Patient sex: F
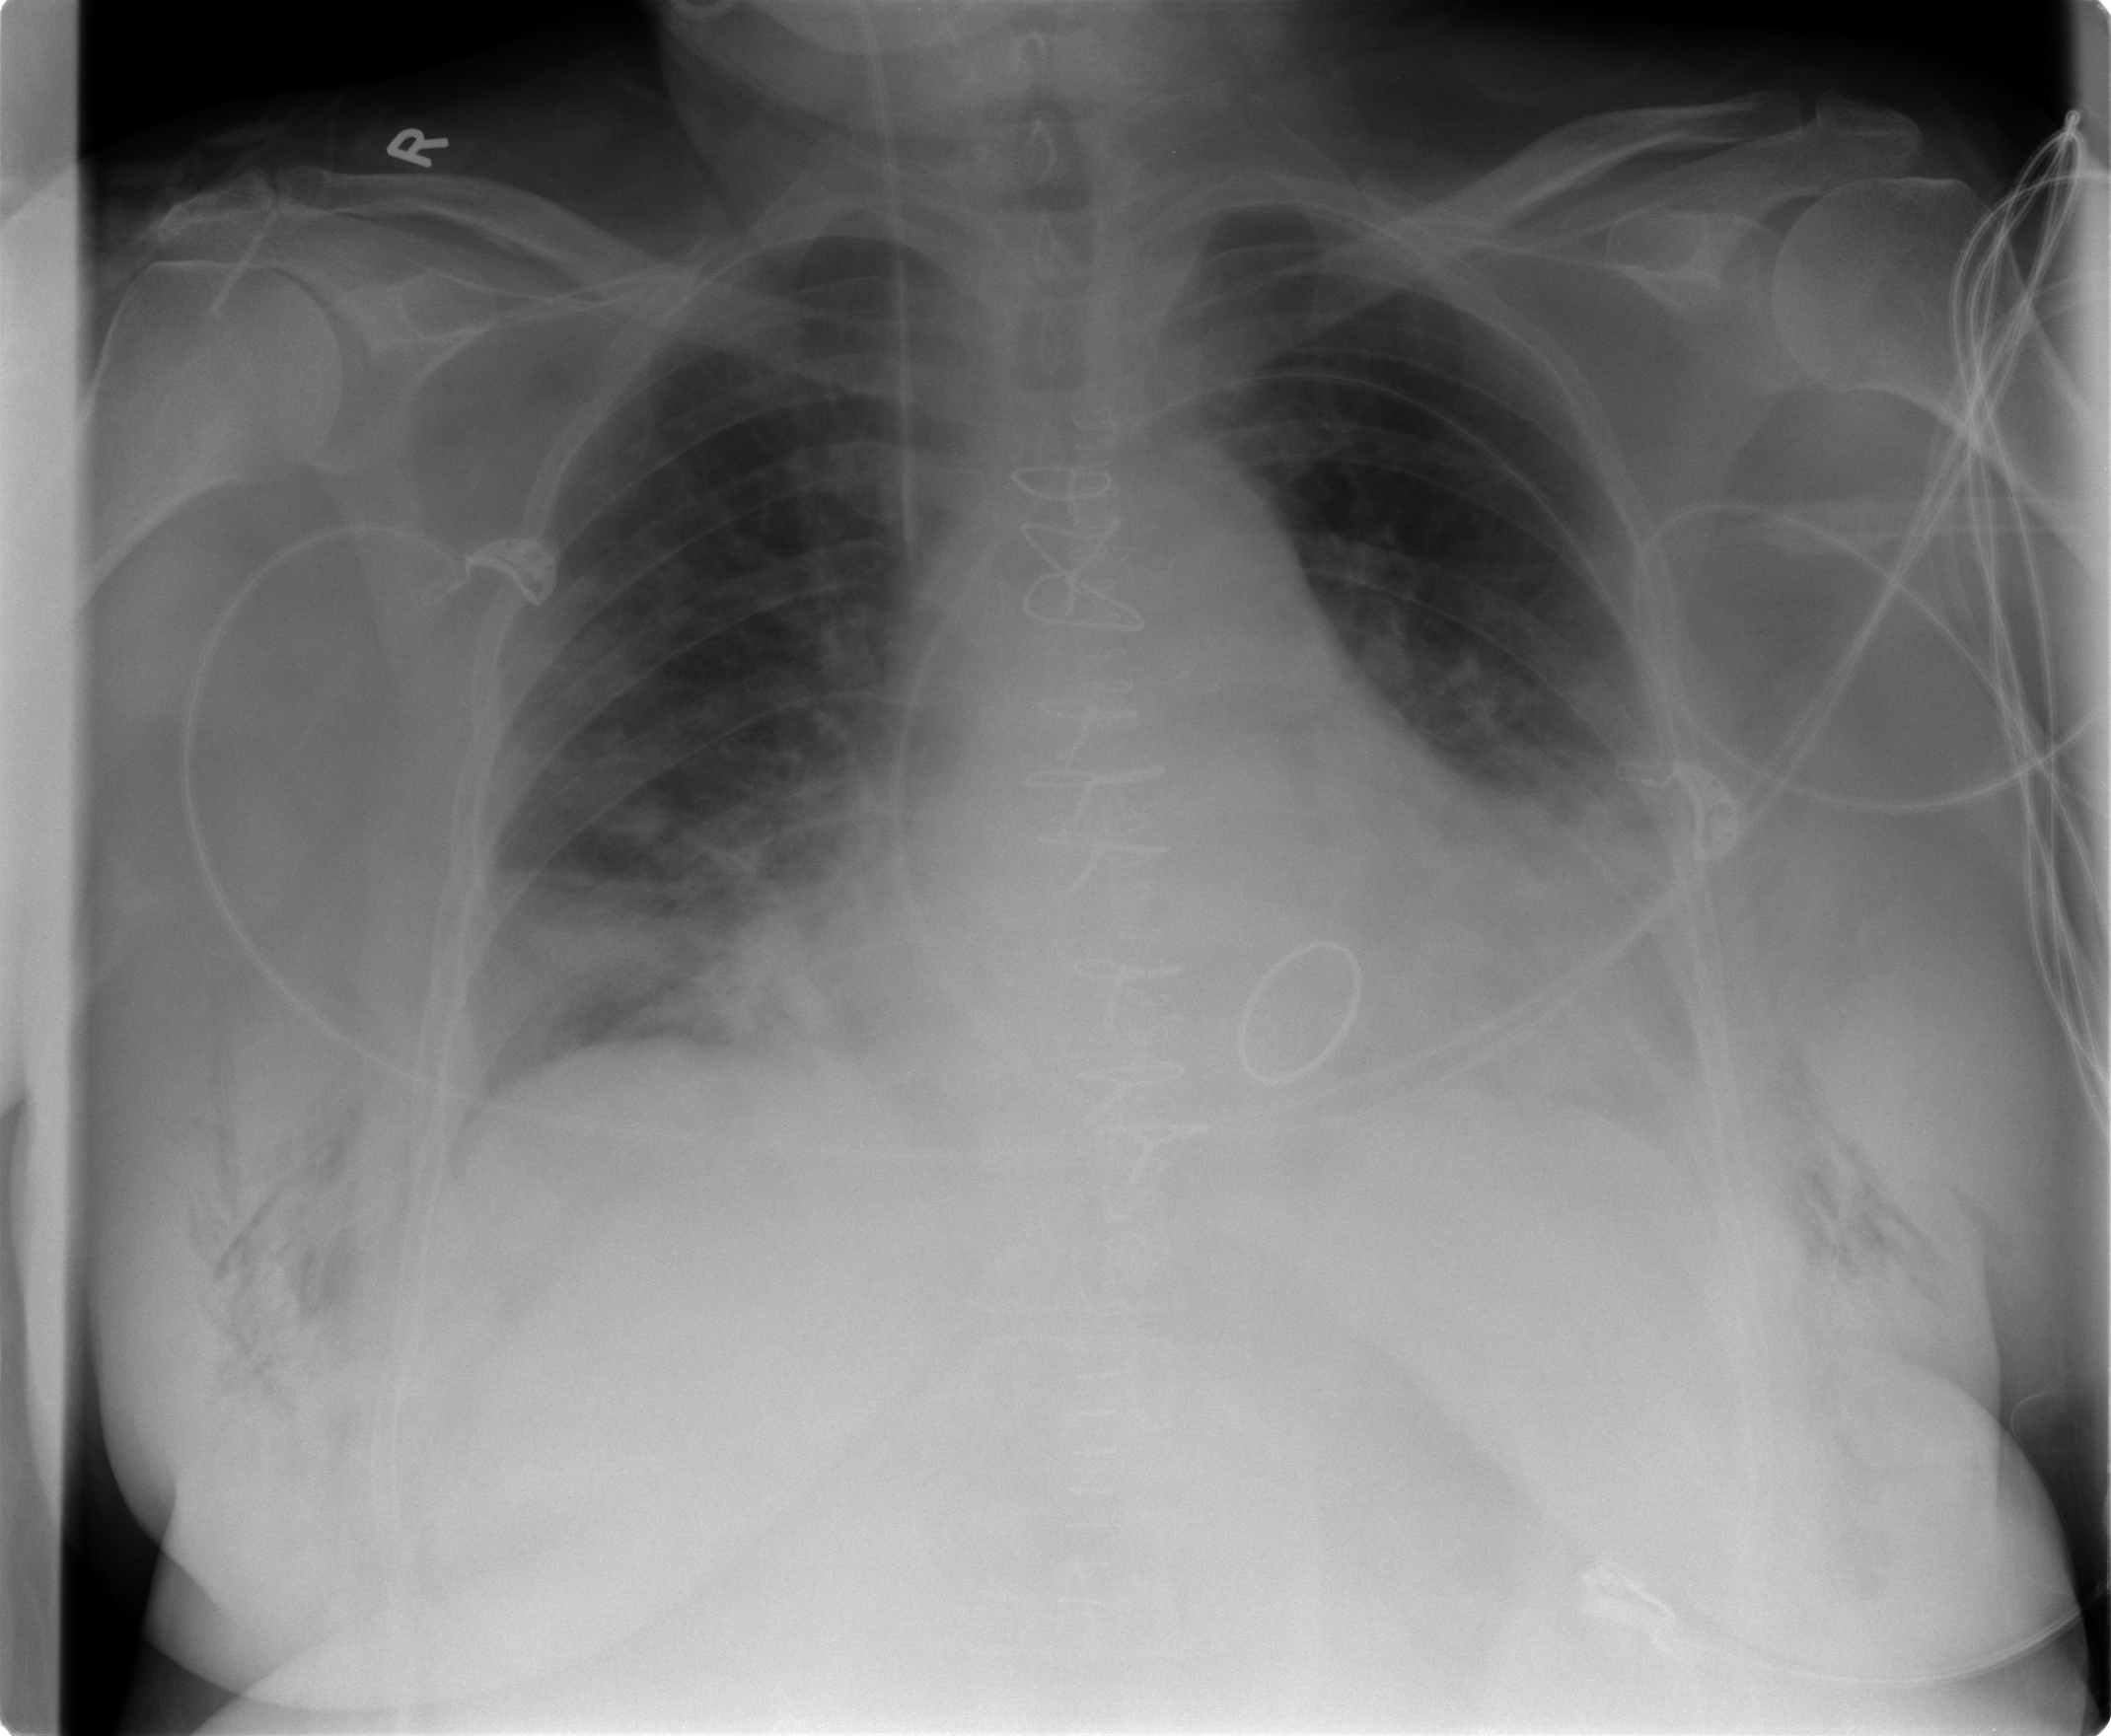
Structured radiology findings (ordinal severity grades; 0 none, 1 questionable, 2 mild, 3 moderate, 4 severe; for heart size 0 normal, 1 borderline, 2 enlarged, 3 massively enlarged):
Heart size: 2
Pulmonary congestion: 2
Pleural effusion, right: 0
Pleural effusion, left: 2
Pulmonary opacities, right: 2
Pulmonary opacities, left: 1
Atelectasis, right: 3
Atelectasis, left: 2